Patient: sex M, age 30
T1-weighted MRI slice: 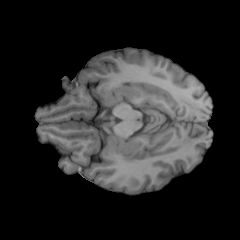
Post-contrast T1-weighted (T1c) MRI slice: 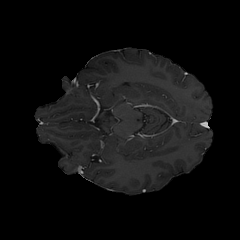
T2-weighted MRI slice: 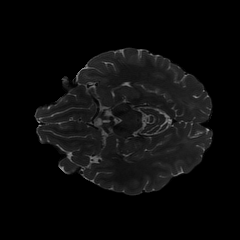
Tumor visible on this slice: no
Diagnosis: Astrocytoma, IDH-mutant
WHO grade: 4